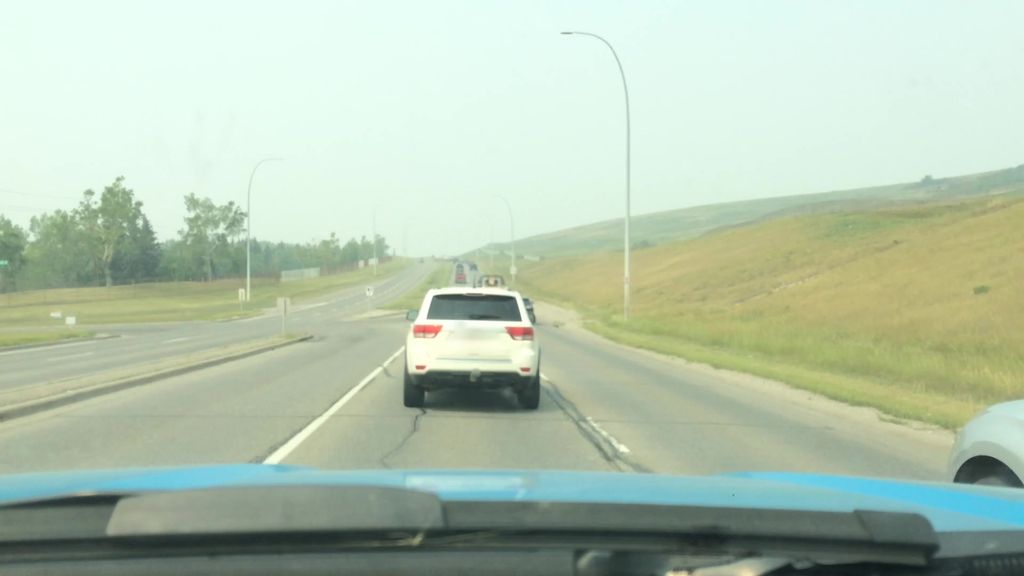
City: calgary